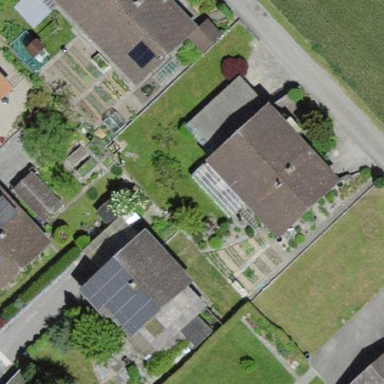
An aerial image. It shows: Residential building.